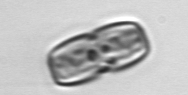
Label: Ephemera